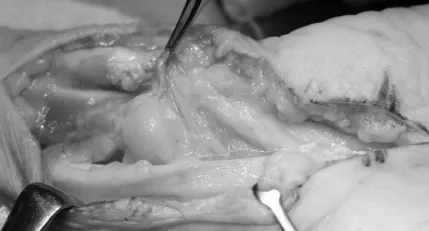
Photograph during an open repair surgery showed the granulation tissue around the flexor tendons on the volar side of the right forearm.
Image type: medical_photograph (other_medical_photograph)